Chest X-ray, PA view. Patient: 52 years old, sex F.
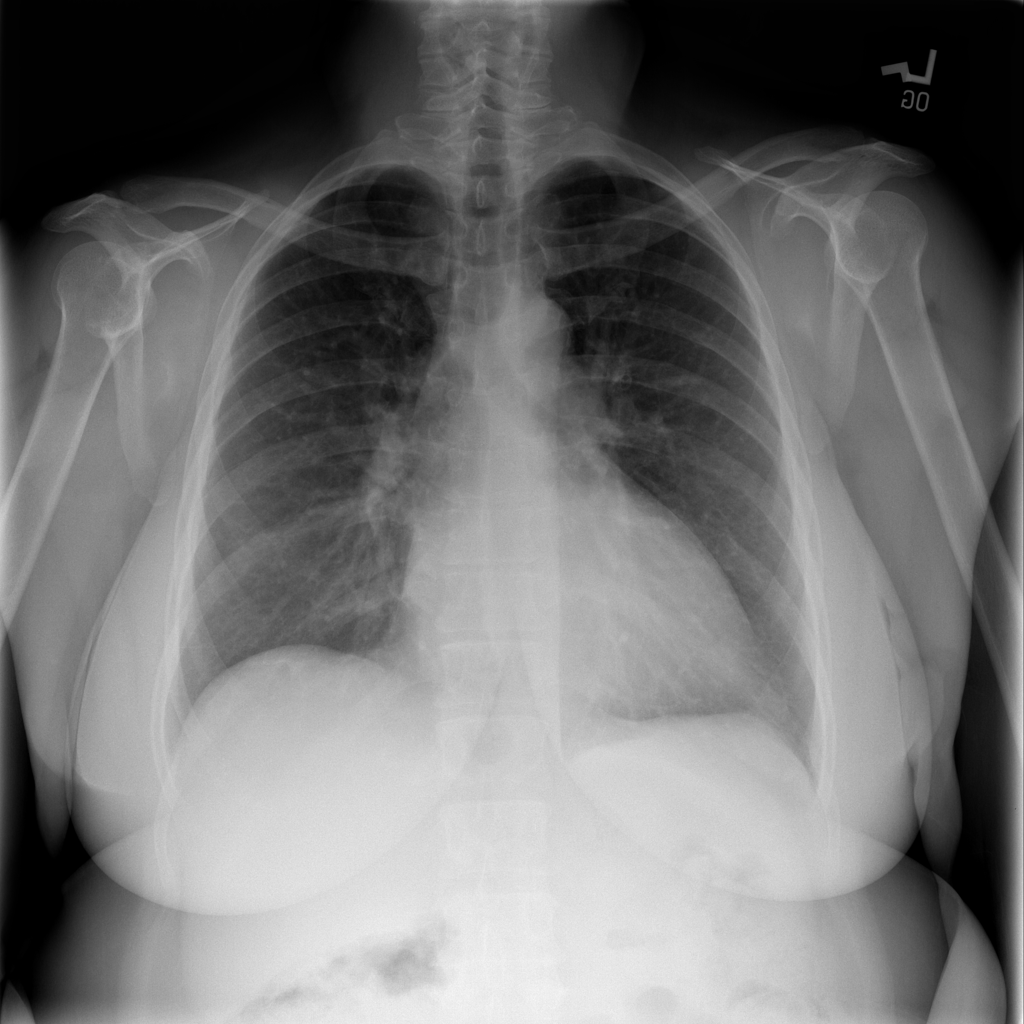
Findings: Cardiomegaly